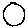
Label: circle